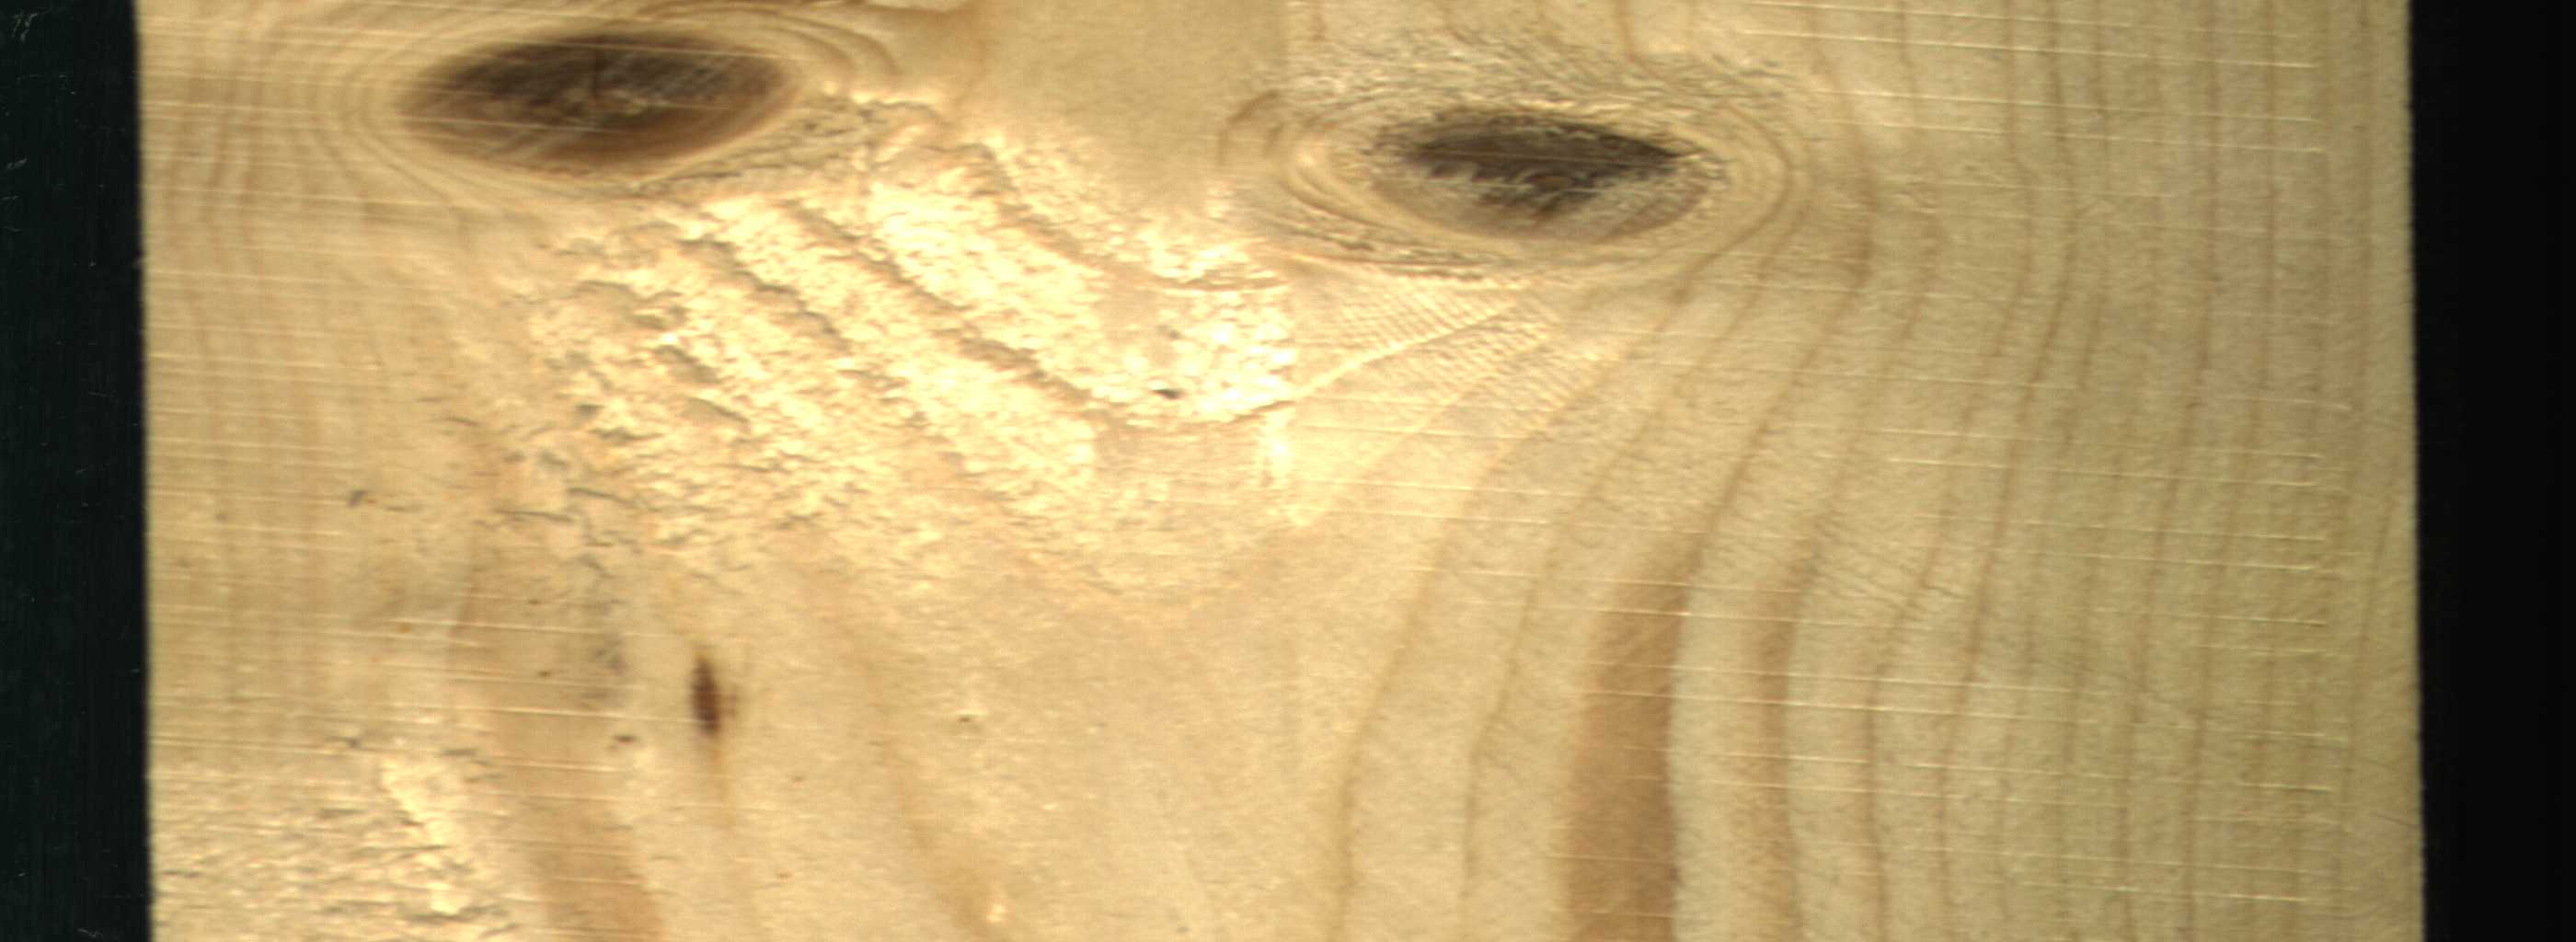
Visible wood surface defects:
resin
Live_Knot
Live_Knot